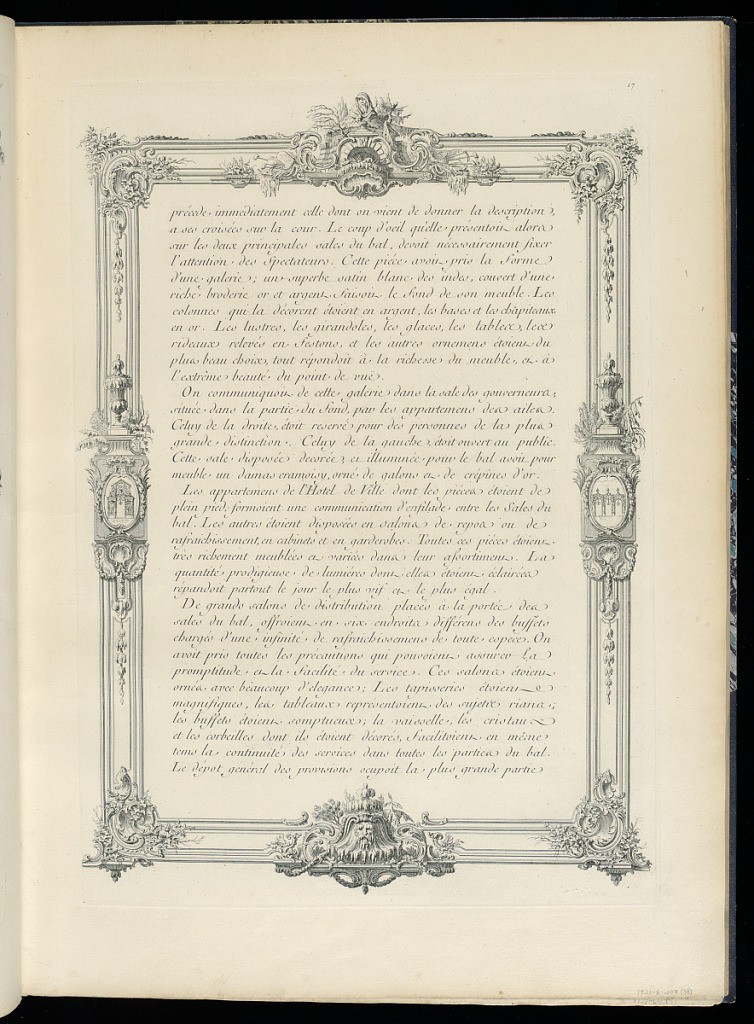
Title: Page of Text, Printed on Recto and Verso
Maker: Marie F. Lattré, French, active eighteenth century
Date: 1751
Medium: Engraving on laid paper
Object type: Bound print
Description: Page of text with elaborate border decoration, printed on recto and verso. The recto and verso continue the description of the masked ball given at the Hôtel de Ville on February 26, 1745, to celebrate the marriage of Louis Dauphin with Maria Teresa of Spain.